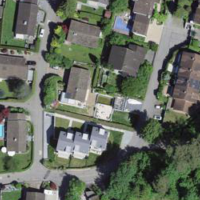
EUNIS habitat code: 55
Species observed at this site:
Milvus milvus
Bombus pratorum
Turdus merula